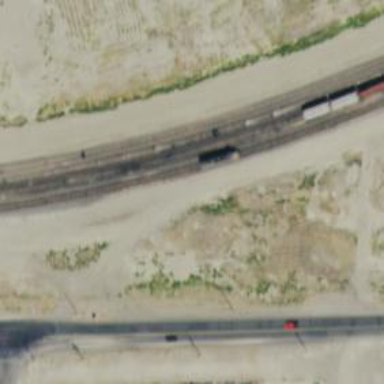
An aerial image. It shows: Railway yard.